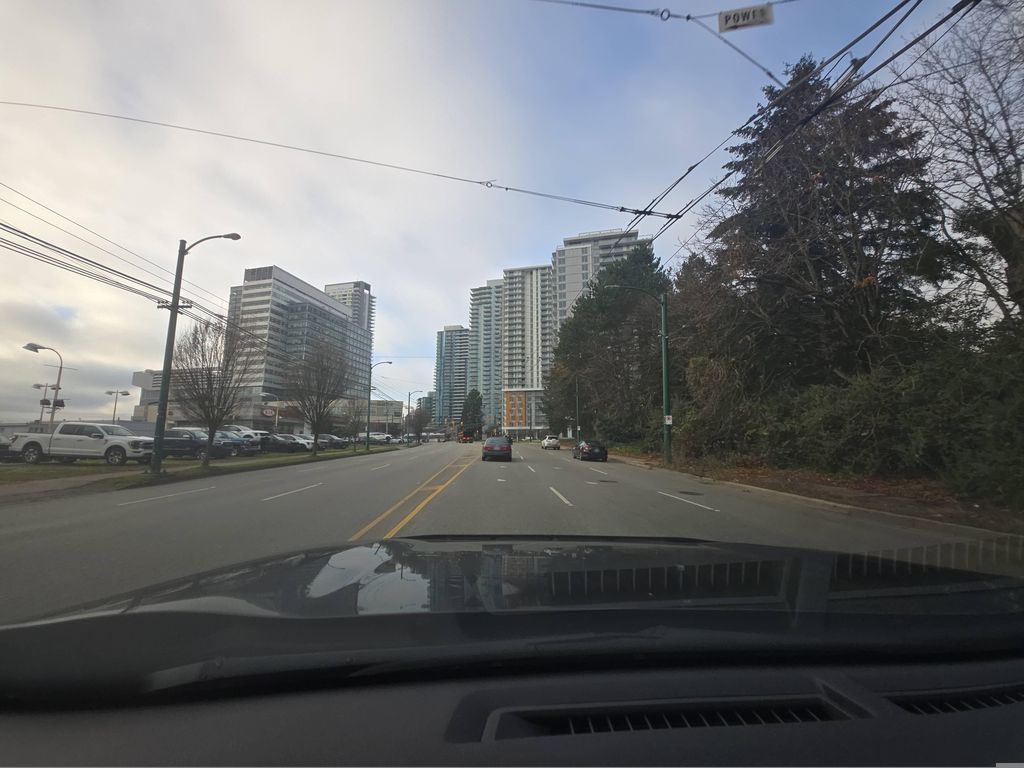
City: vancouver